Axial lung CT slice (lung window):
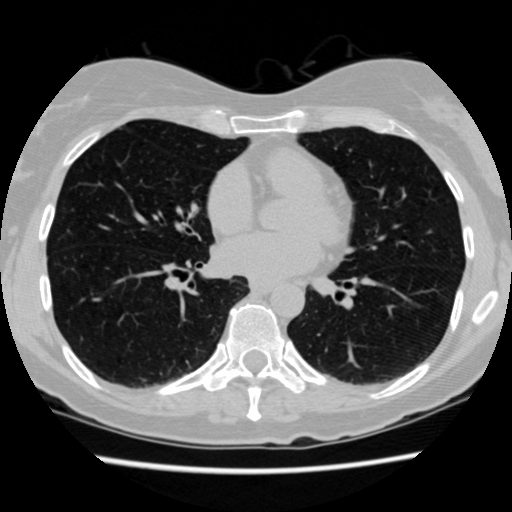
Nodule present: no